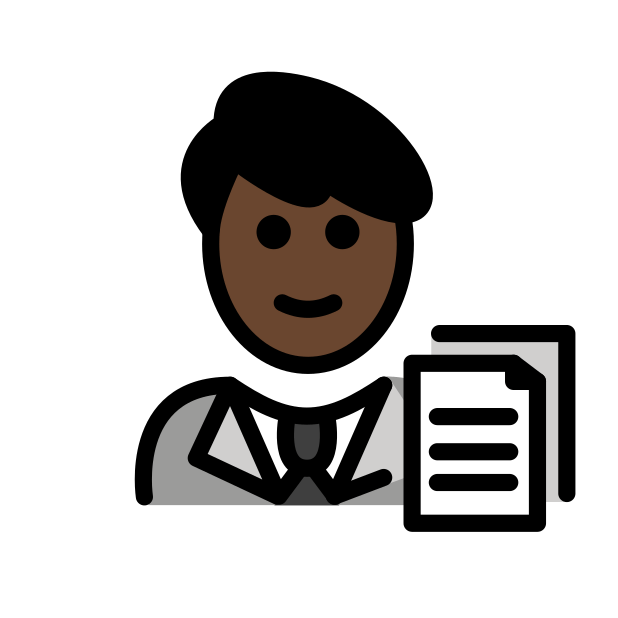
man office worker: dark skin tone